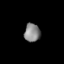
Tissue: lung
Cell type: Endothelial cells
Senescence score: 0.6488
Nuclear area (px): 286
Mean DAPI intensity: 133.493